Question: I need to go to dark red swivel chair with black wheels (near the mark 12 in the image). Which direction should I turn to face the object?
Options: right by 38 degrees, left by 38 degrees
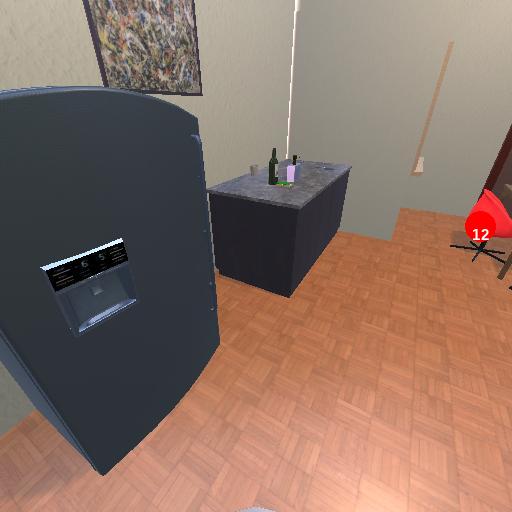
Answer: right by 38 degrees